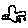
Label: bird